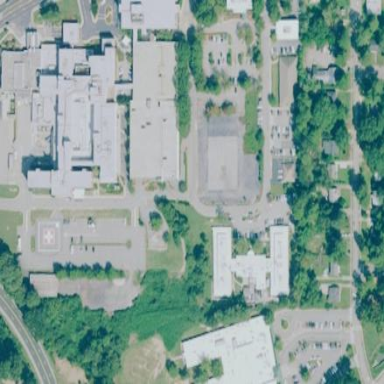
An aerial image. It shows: Healthcare facility identified as hospital.